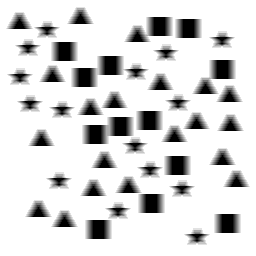
Squares: 13
Triangles: 20
Stars: 15
Total shapes: 48